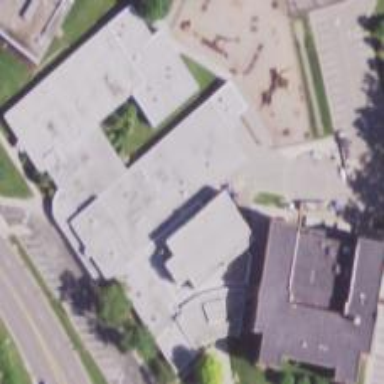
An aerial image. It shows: School building.